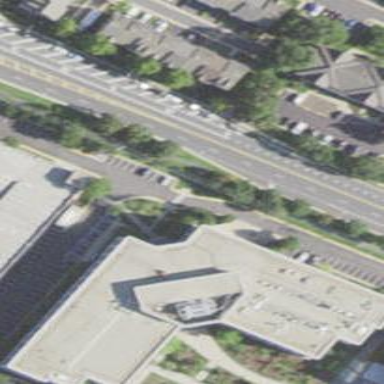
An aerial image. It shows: Office building.